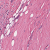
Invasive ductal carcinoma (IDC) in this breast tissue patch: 0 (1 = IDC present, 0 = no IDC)